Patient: sex M, age 48
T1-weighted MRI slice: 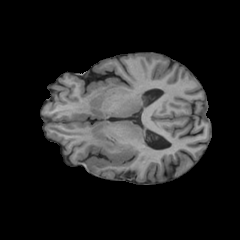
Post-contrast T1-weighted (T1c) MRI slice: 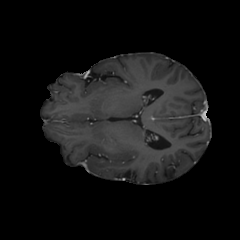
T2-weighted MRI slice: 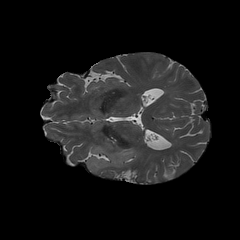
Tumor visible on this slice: yes
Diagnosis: Glioblastoma, IDH-wildtype
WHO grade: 4